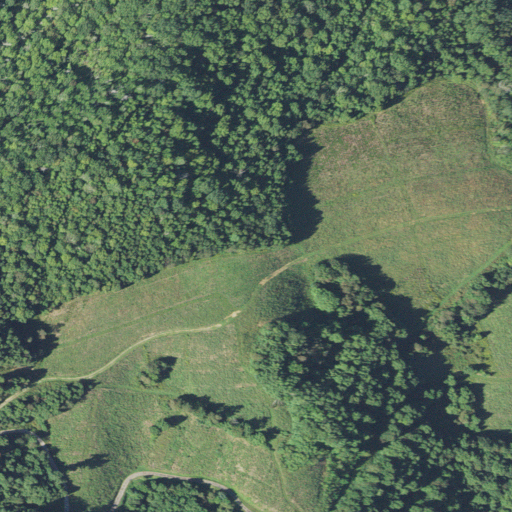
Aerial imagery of ridge(s) in North Carolina named Buck Ridge containing mixed forest, deciduous forest, pasture, grassland, and evergreen forest